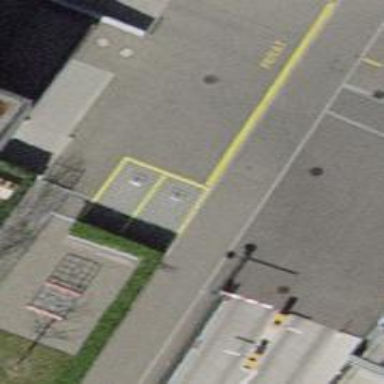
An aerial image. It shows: Bollard.